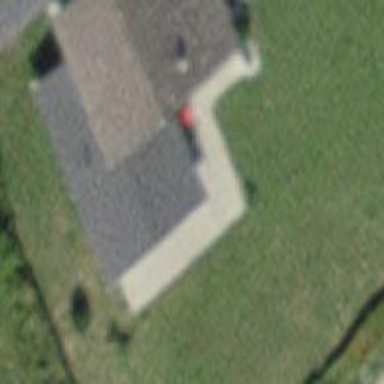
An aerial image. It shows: Simple and straightforward house.